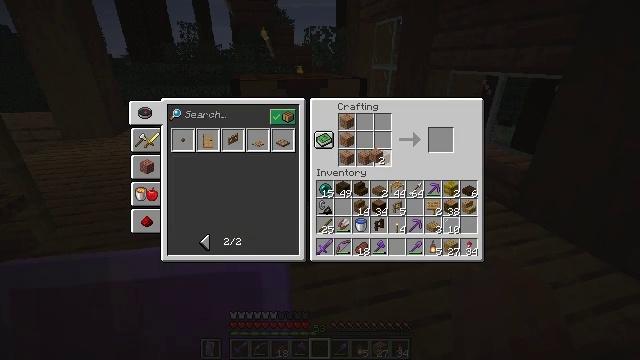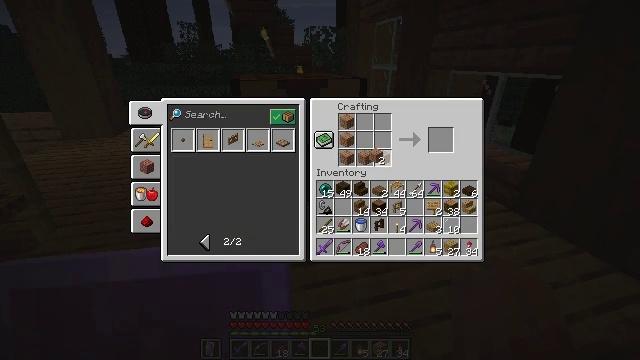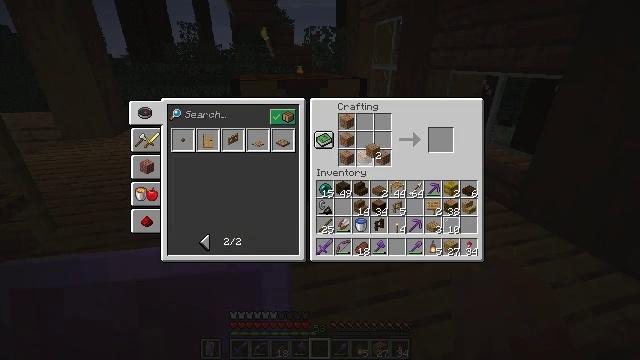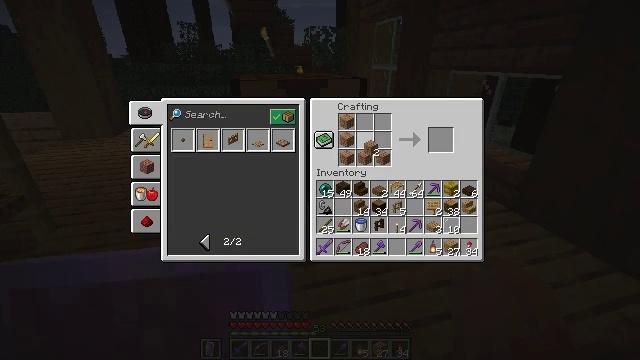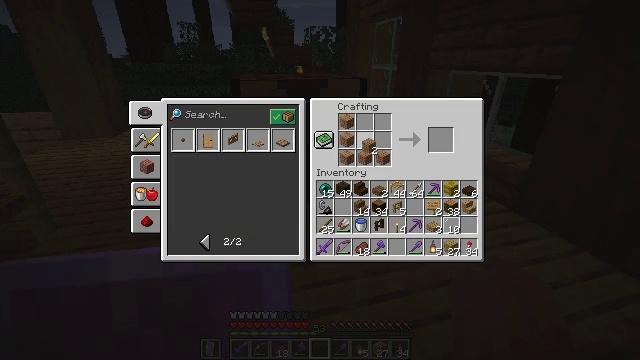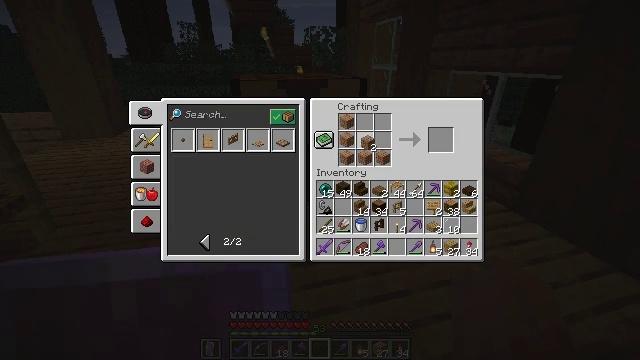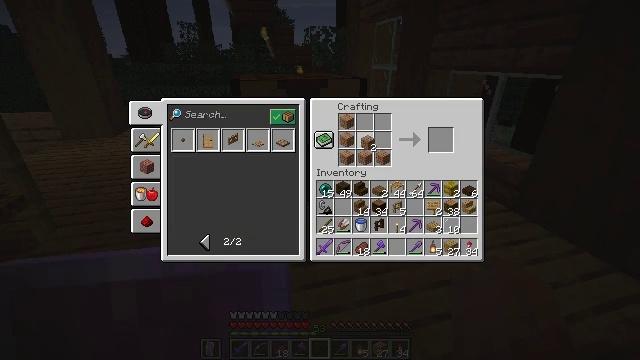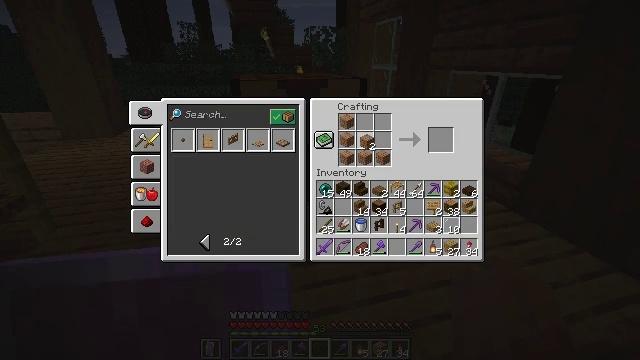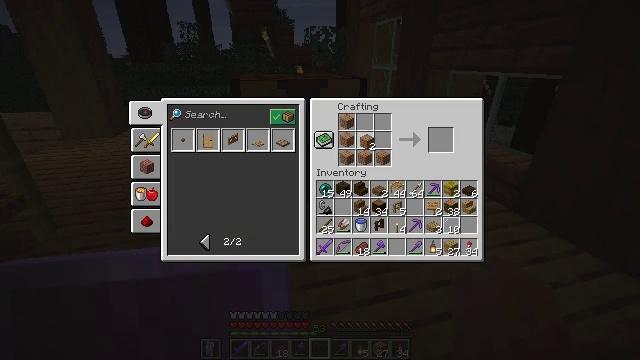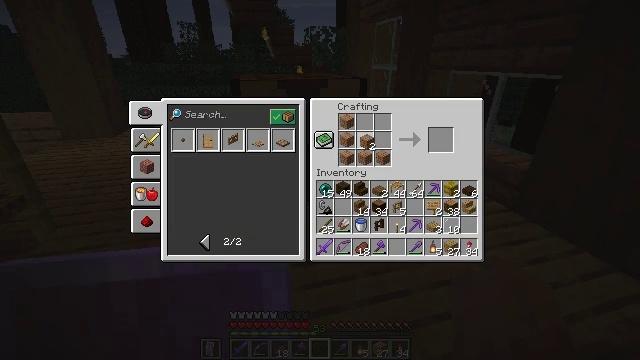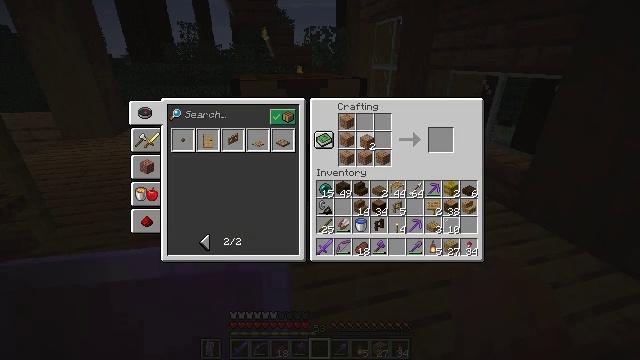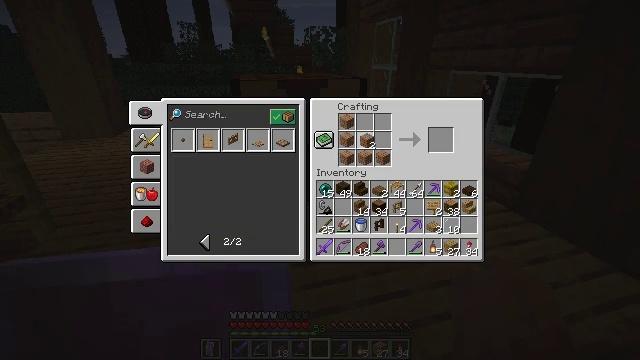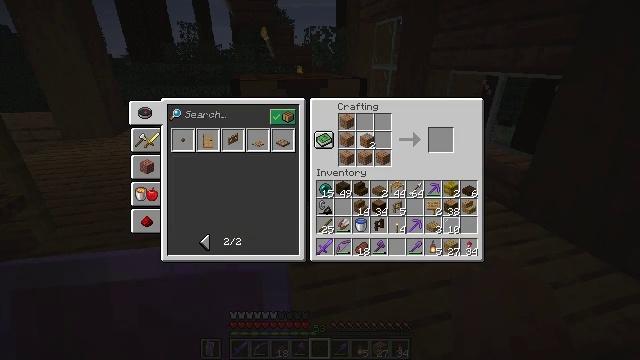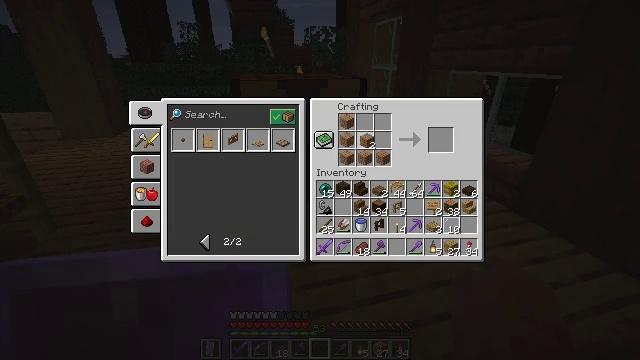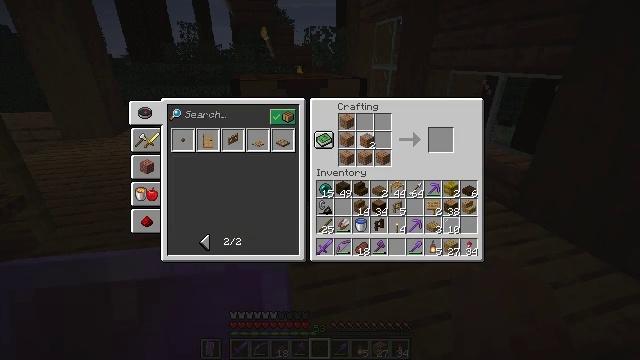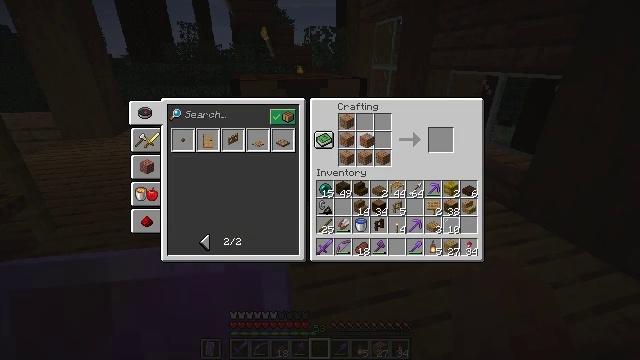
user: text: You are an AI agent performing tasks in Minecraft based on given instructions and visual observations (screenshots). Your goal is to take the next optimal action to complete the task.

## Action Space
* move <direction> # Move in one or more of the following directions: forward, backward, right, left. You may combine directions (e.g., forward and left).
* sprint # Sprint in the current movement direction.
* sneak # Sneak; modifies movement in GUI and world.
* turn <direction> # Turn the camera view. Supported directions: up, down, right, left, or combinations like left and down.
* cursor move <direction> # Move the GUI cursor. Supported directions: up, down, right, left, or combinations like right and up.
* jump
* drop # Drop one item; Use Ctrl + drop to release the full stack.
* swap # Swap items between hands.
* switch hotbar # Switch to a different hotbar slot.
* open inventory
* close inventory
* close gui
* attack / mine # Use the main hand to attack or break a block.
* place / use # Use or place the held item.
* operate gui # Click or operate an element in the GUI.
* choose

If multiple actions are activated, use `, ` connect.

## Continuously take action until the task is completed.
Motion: motion action
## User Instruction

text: To get jungle stairs, open a crafting table with jungle planks.
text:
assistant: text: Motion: no_op
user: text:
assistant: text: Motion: no_op
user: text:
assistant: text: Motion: no_op
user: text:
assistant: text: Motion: no_op
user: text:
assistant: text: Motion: no_op
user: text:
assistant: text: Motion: no_op
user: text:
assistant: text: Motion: no_op
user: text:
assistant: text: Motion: no_op
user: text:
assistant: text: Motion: no_op
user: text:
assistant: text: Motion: no_op
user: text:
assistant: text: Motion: no_op
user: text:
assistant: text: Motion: use / place
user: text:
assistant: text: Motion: use / place
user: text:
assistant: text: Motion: use / place
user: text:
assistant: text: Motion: no_op
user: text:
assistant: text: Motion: turn down
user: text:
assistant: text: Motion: turn right and down
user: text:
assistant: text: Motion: turn down
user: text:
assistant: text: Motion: turn down
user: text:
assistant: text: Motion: no_op
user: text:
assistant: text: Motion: turn down
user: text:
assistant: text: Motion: no_op
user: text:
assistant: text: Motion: no_op
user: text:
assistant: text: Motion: no_op
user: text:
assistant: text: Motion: no_op
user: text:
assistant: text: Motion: no_op
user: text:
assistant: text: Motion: no_op
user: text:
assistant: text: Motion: no_op
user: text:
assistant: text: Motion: no_op
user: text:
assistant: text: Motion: no_op